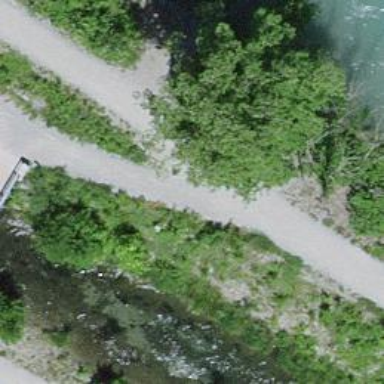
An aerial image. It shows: Unpaved footway.